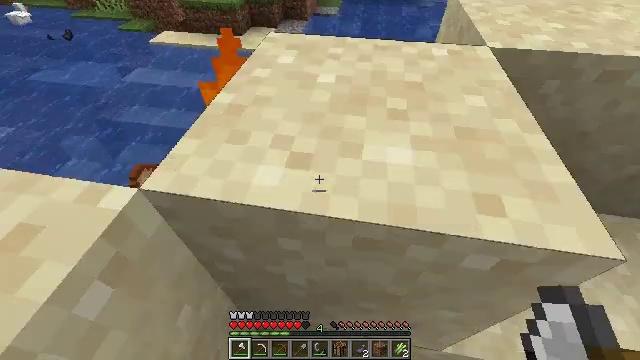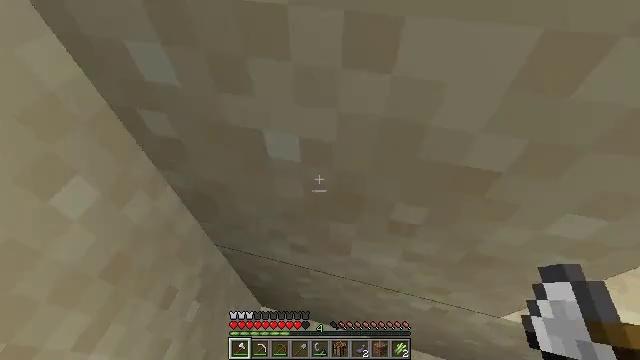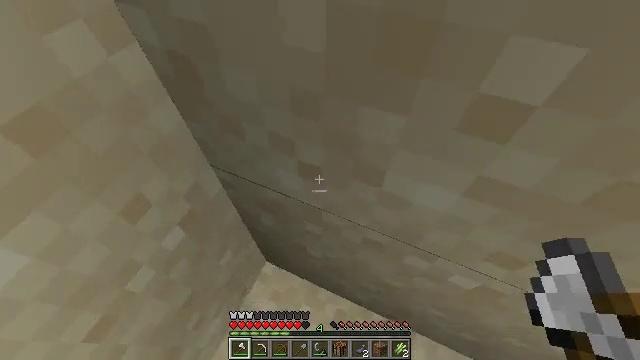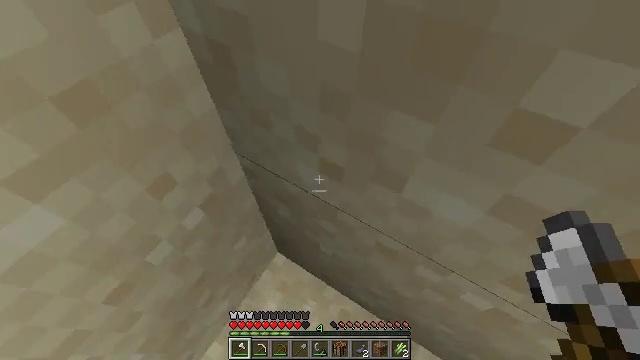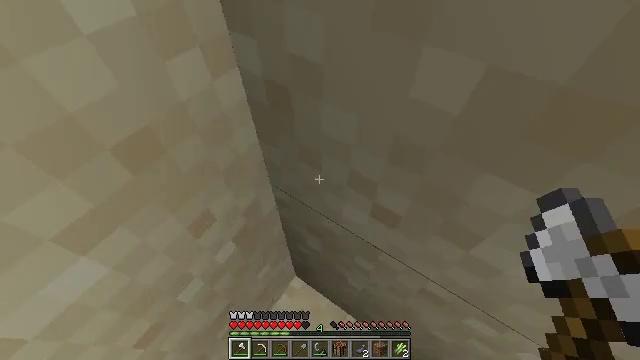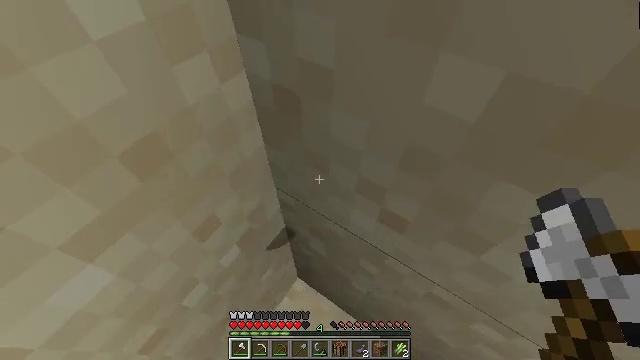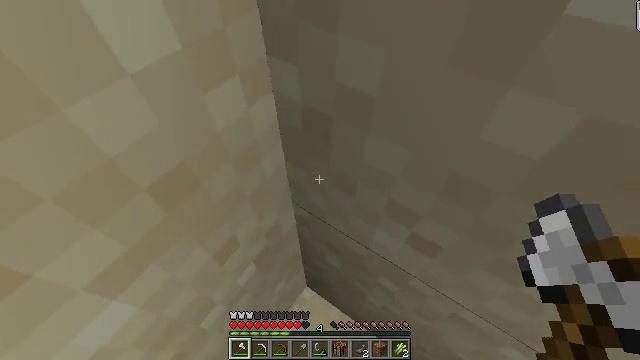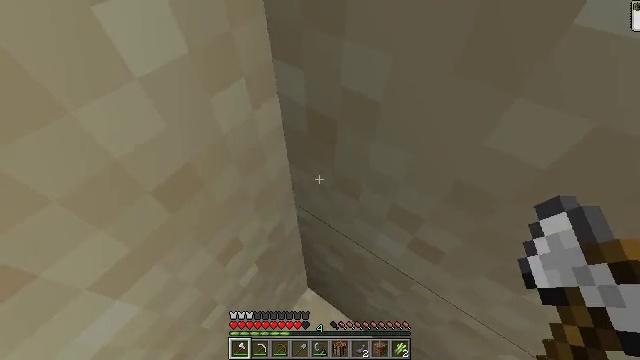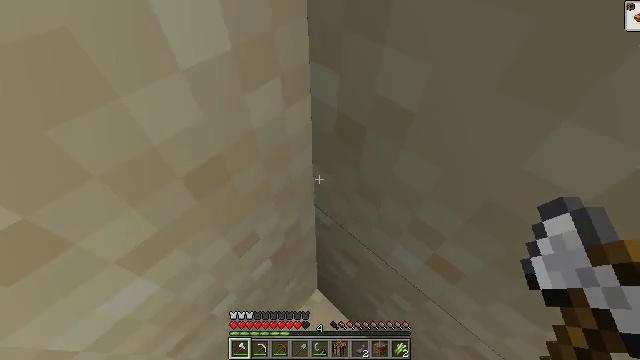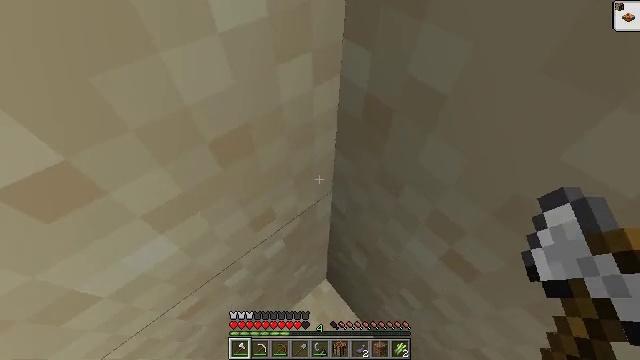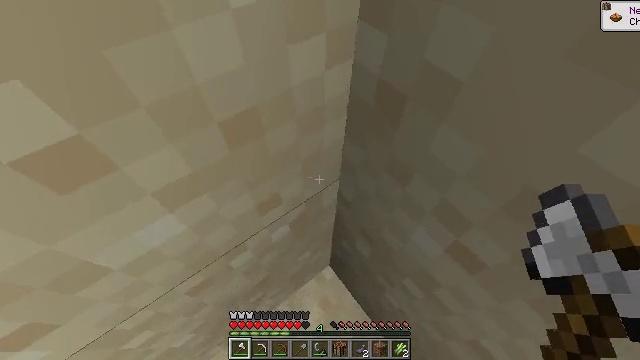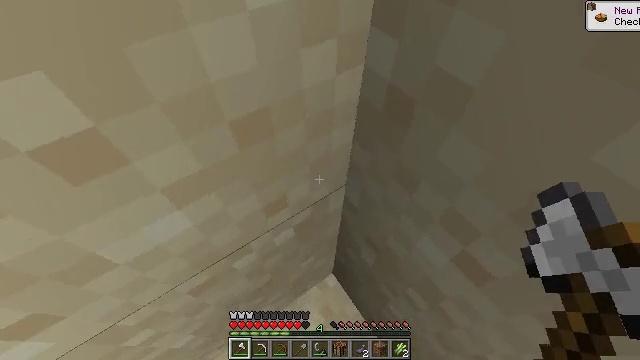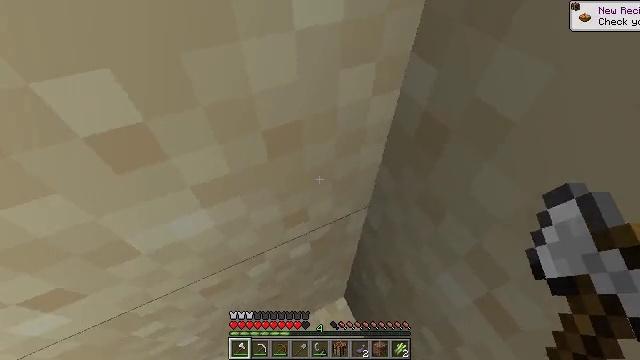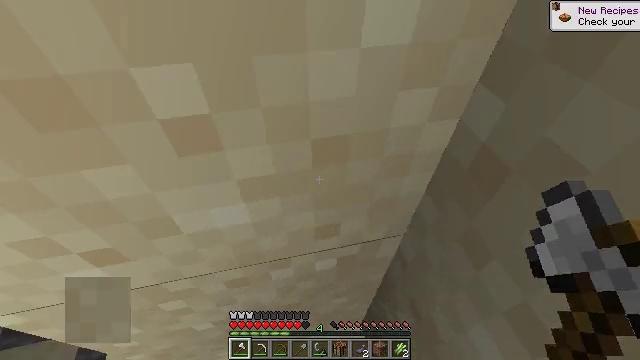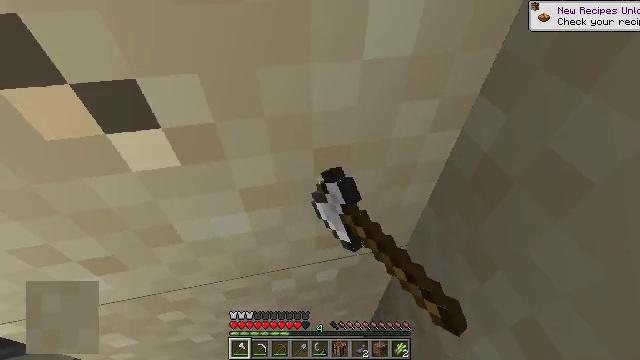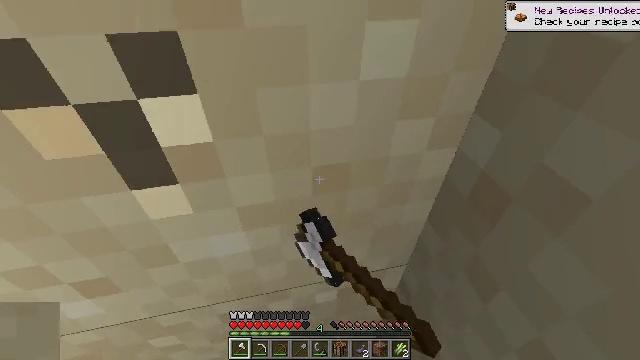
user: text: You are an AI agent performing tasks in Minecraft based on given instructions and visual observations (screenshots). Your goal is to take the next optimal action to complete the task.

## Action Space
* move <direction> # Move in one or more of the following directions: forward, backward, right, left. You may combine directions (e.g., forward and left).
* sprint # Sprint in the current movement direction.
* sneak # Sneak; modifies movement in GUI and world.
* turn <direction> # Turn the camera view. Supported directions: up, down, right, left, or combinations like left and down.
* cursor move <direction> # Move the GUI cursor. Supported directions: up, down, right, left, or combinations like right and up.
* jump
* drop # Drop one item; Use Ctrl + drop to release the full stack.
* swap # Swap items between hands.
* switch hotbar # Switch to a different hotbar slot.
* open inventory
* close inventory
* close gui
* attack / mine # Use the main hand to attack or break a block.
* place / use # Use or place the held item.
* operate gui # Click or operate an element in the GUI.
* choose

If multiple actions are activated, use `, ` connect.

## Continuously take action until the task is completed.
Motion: motion action
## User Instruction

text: Mine sand by the water.
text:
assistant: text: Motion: turn left and down
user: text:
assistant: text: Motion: turn left and down
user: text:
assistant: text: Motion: move forward, turn left
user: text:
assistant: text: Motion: move forward, turn left and up
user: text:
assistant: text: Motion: move forward
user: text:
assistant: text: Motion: move forward
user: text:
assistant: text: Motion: move forward, turn left
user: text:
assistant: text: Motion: turn left
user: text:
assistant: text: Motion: turn left and down
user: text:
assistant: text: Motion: turn left and down
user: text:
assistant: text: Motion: turn left and up
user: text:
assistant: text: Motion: turn left and up
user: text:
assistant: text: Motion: turn left and up, attack / mine
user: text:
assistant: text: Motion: turn up, attack / mine
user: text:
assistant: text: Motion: turn up, attack / mine
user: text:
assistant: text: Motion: turn up, attack / mine
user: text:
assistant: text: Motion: turn left and up, attack / mine
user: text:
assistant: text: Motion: attack / mine
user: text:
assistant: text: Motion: attack / mine
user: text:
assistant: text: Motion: attack / mine
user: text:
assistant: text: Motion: attack / mine
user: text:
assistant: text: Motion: attack / mine
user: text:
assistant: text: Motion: attack / mine
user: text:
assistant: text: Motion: attack / mine
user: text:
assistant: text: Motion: attack / mine
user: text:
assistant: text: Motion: attack / mine
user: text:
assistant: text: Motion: attack / mine
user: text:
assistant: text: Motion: move forward, attack / mine
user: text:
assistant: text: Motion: move forward, attack / mine
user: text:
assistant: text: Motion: move forward, attack / mine